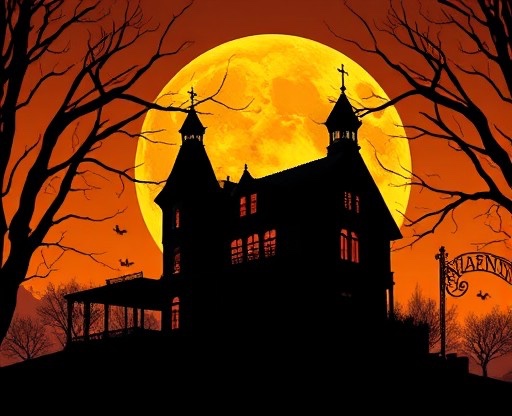
Category: Halloween